Question: I have the following CSS:
'''
.form td:not(:last-child) {
padding-right: 15px;
}
.form td:first-child {
padding-left: 3px;
}
.form td:last-child {
padding-right: 5px;
}
input,select {
width: 100%;
}
'''
and my HTML is:
'''
<table class="form">
<tr>
<td><input value="foo" /></td>
<td><input value="bar" /></td>
<td>
<select>
<option>nono1</option>
<option>nono2</option>
<option>nono3</option>
</select>
</td>
<td><input value="foo2" /></td>
</tr>
<tr>
<td><input value="foo2" /></td>
<td>
<select>
<option>nono1</option>
<option>nono2</option>
<option>nono3</option>
</select>
</td>
<td><input value="foobar2" /></td>
<td><input value="foo22" /></td>
</tr>
</table>
'''
<URL>
That will produce something like this:

How fit 'select' with the exact size of 'input' elements?
Thanks!
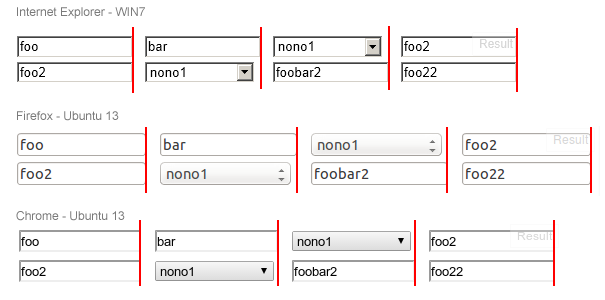
Answer: Use <URL>
'''
input,select {
width: 100%;
-moz-box-sizing: border-box;
-webkit-box-sizing: border-box;
box-sizing: border-box;
}
'''